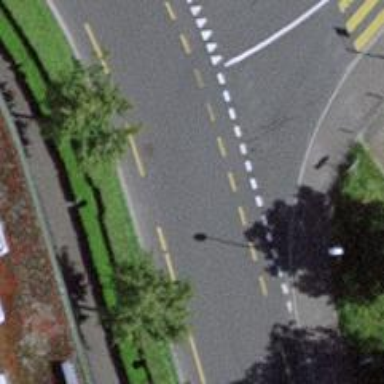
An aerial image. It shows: Asphalt residential road with designated cycle lane.